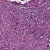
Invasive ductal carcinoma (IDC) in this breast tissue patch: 1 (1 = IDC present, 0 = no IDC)